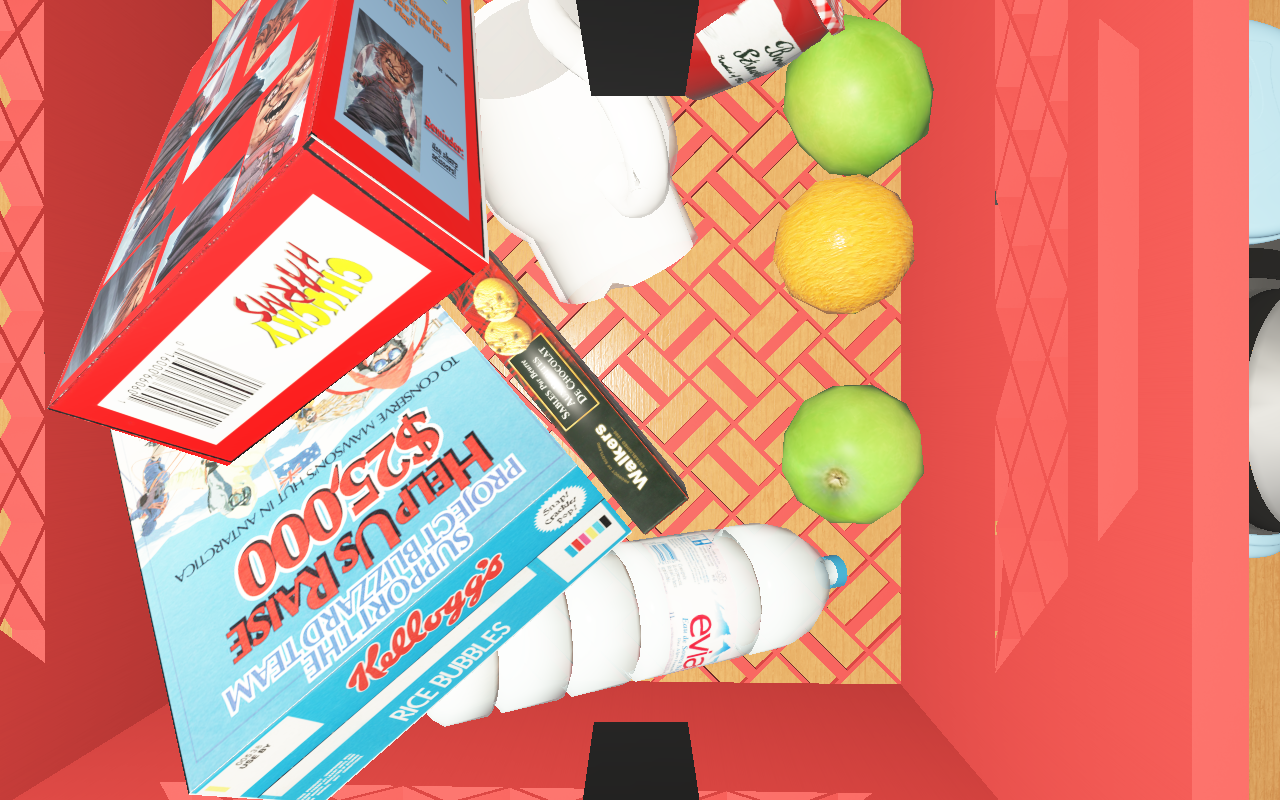
Objects in the scene:
carafe
apple
plate
jam jar
cereal box
cereal box
biscuit box